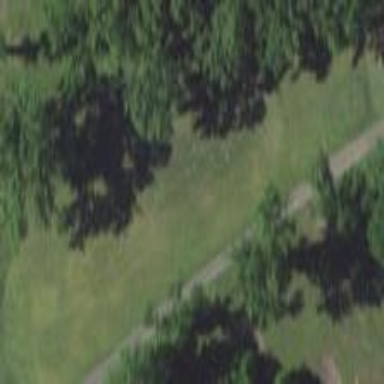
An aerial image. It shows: Well-maintained grassy area designated as golf fairway for the sport of golf. The grass is neatly mown.